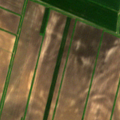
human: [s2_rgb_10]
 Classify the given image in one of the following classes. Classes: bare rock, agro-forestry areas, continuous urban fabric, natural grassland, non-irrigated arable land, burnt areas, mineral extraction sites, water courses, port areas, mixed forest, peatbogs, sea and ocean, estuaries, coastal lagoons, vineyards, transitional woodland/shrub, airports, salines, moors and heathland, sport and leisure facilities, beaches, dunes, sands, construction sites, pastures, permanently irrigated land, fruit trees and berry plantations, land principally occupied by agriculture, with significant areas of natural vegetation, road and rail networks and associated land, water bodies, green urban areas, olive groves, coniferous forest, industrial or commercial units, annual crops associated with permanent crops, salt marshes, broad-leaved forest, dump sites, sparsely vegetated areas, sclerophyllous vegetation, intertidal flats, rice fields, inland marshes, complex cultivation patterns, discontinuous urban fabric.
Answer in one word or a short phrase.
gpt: non-irrigated arable land